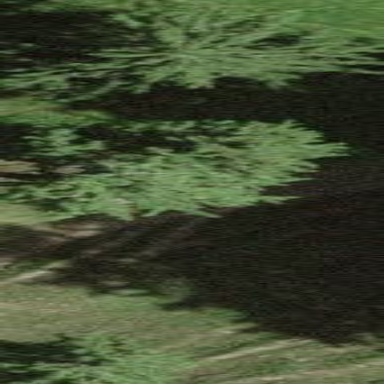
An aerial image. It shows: Forest area predominantly covered with needle-leaved trees.